Interaction volume radius: 5 \u00c5
Interaction volume height: 15 \u00c5
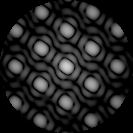
Disorder parameter: 0.04867